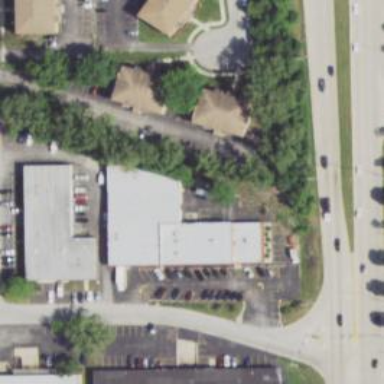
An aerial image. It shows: Commercial building.